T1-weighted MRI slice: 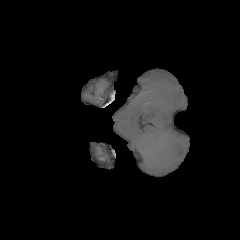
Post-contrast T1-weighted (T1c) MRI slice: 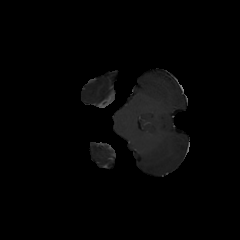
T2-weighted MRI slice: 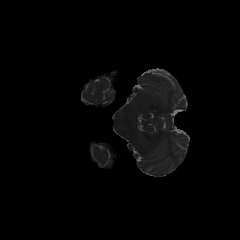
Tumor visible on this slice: no